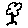
Label: tree